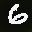
Label: 6